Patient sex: M
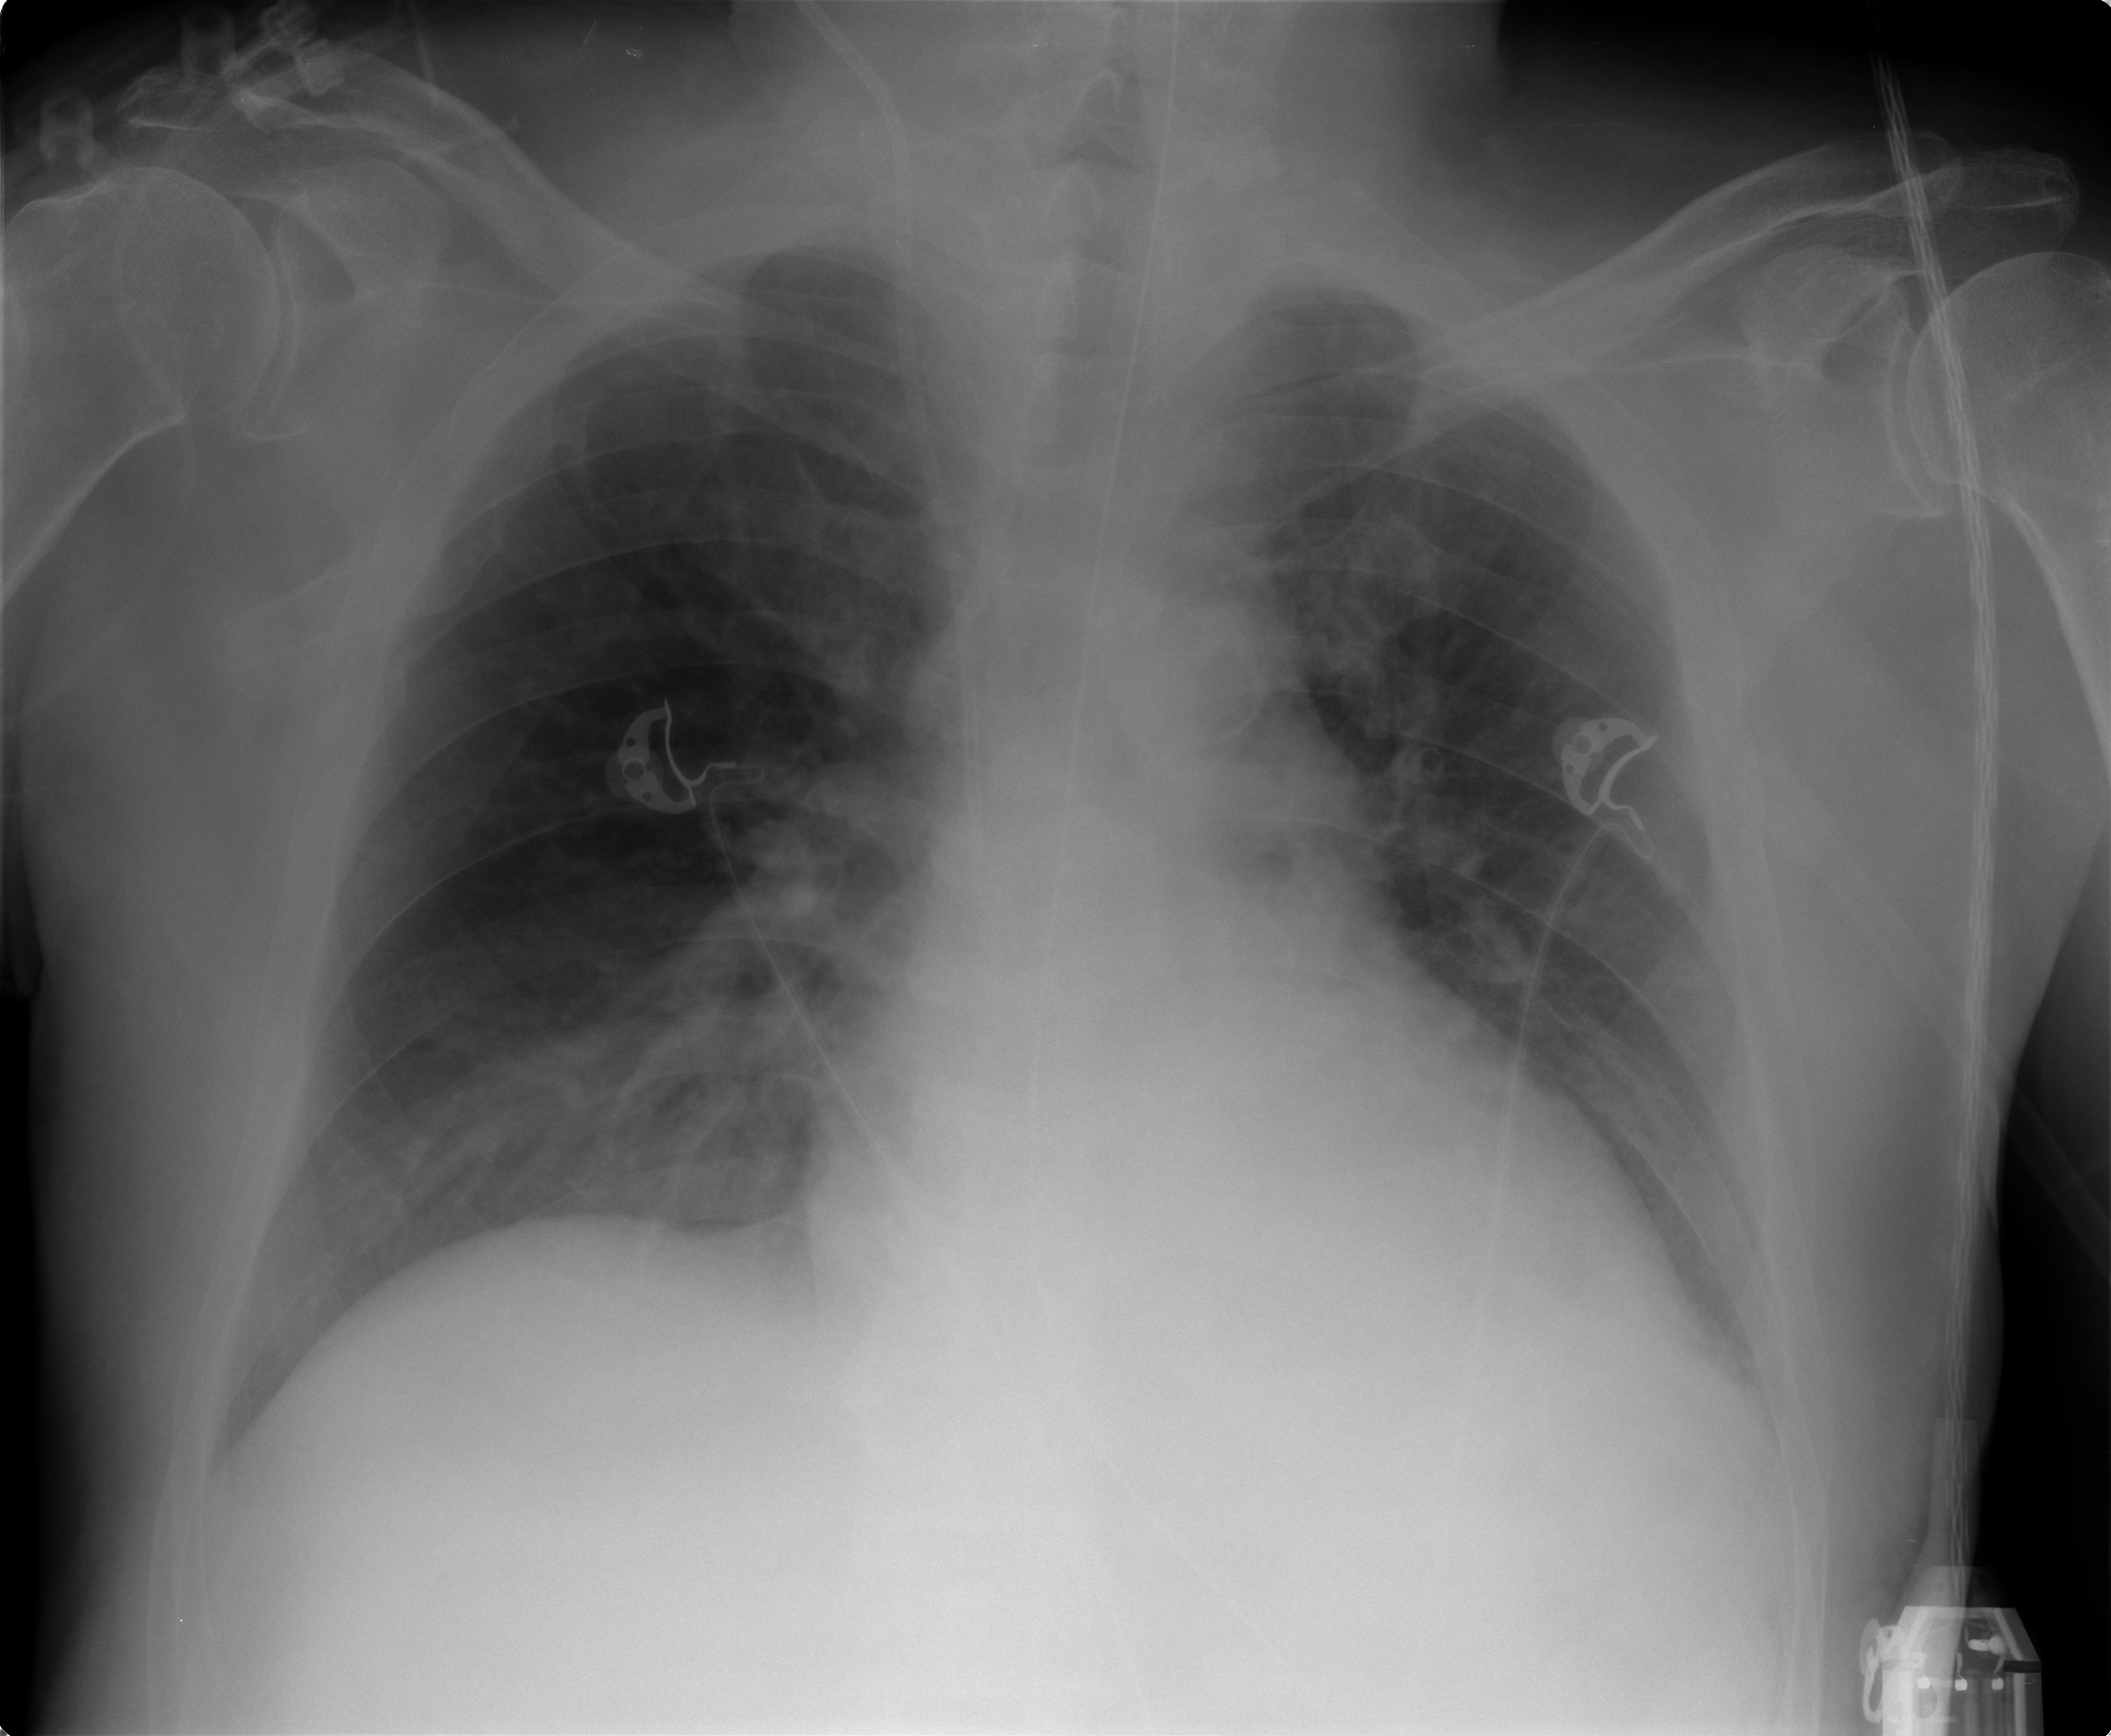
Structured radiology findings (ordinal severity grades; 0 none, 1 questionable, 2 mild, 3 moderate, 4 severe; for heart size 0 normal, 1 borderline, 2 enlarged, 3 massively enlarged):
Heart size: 0
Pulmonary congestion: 2
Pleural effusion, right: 0
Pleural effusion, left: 1
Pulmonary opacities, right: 2
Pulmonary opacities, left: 0
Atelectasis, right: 2
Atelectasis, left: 0